Question: I am curious if I am just choosing something incorrectly here. I want to use the standard drop down selection for spinners, however when it displays on the screen, it shows both the drop down arrow, and the circle from the item selected. I've included a screenshot since this probably doesn't make sense. Any idea how to make the circle go away once the spinner item is selected?

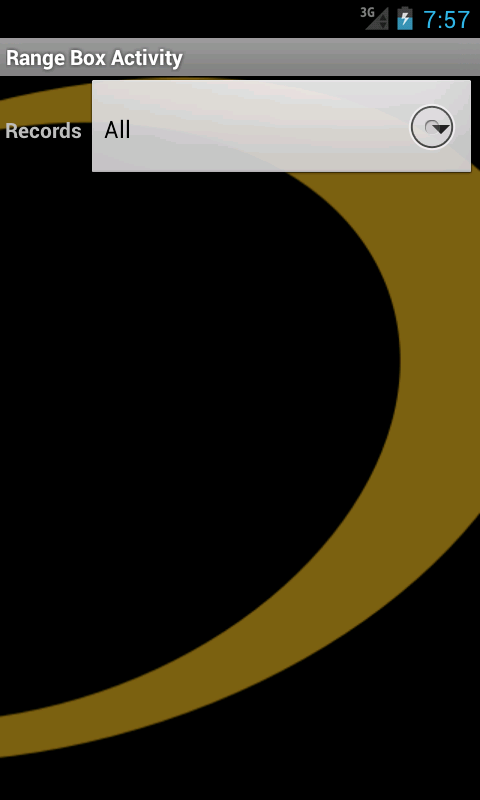
Answer: Hi you must have used your in
Please changed it to this
'''
ArrayAdapter<String> adpt = new ArrayAdapter<String>(MainEntryActivity.this,android.R.layout.simple_spinner_dropdown_item ,arlstName);
spinnerName.setAdapter(adpt);
adpt.setDropDownViewResource(android.R.layout.simple_spinner_dropdown_item);
'''
Please change the above code to this if you have done like above
'''
ArrayAdapter<String> adpt = new ArrayAdapter<String>(MainEntryActivity.this,android.R.layout.simple_spinner_item ,arlstName);
spinnerName.setAdapter(adpt);
adpt.setDropDownViewResource(android.R.layout.simple_spinner_dropdown_item);
'''
Hope it helps